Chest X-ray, AP view. Patient: 27 years old, sex F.
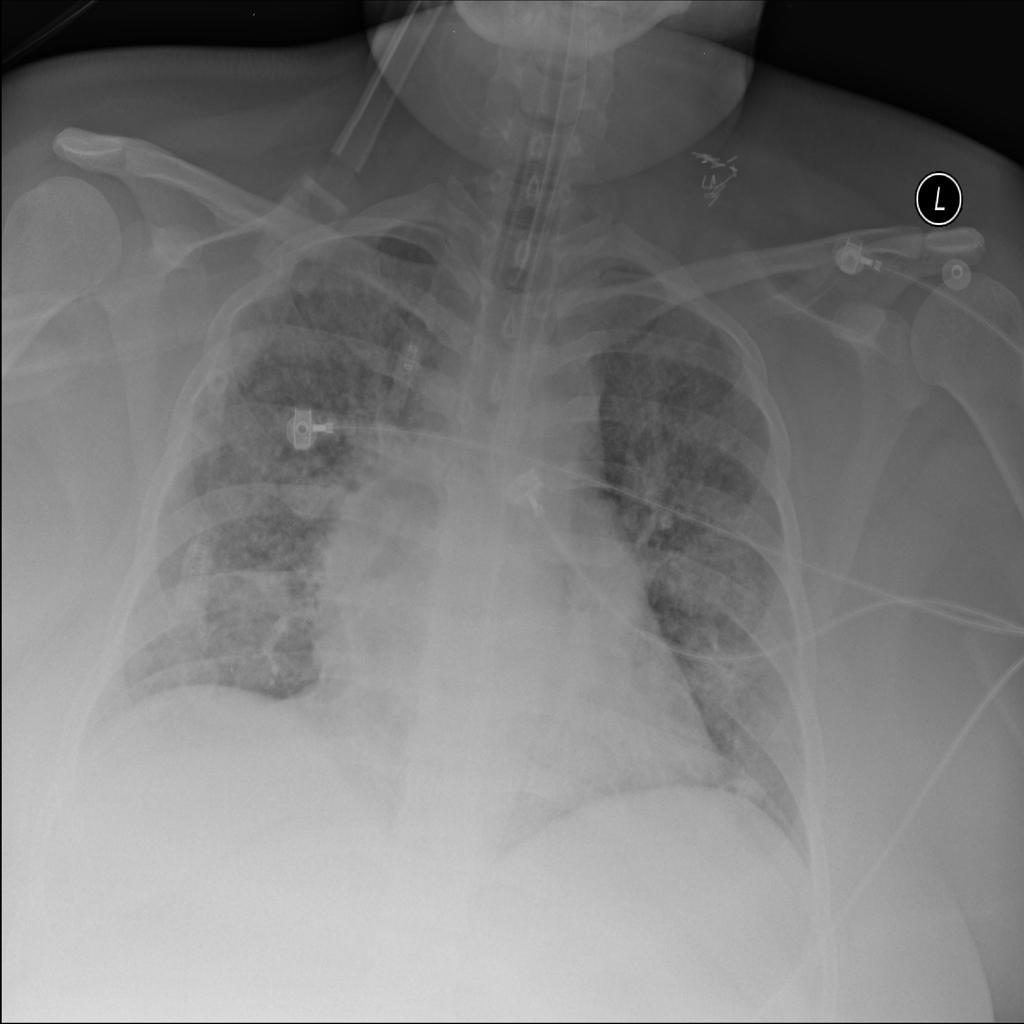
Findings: Infiltration